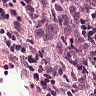
Metastatic tissue present: yes